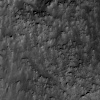
Atmospheric dust classification: not_dusty